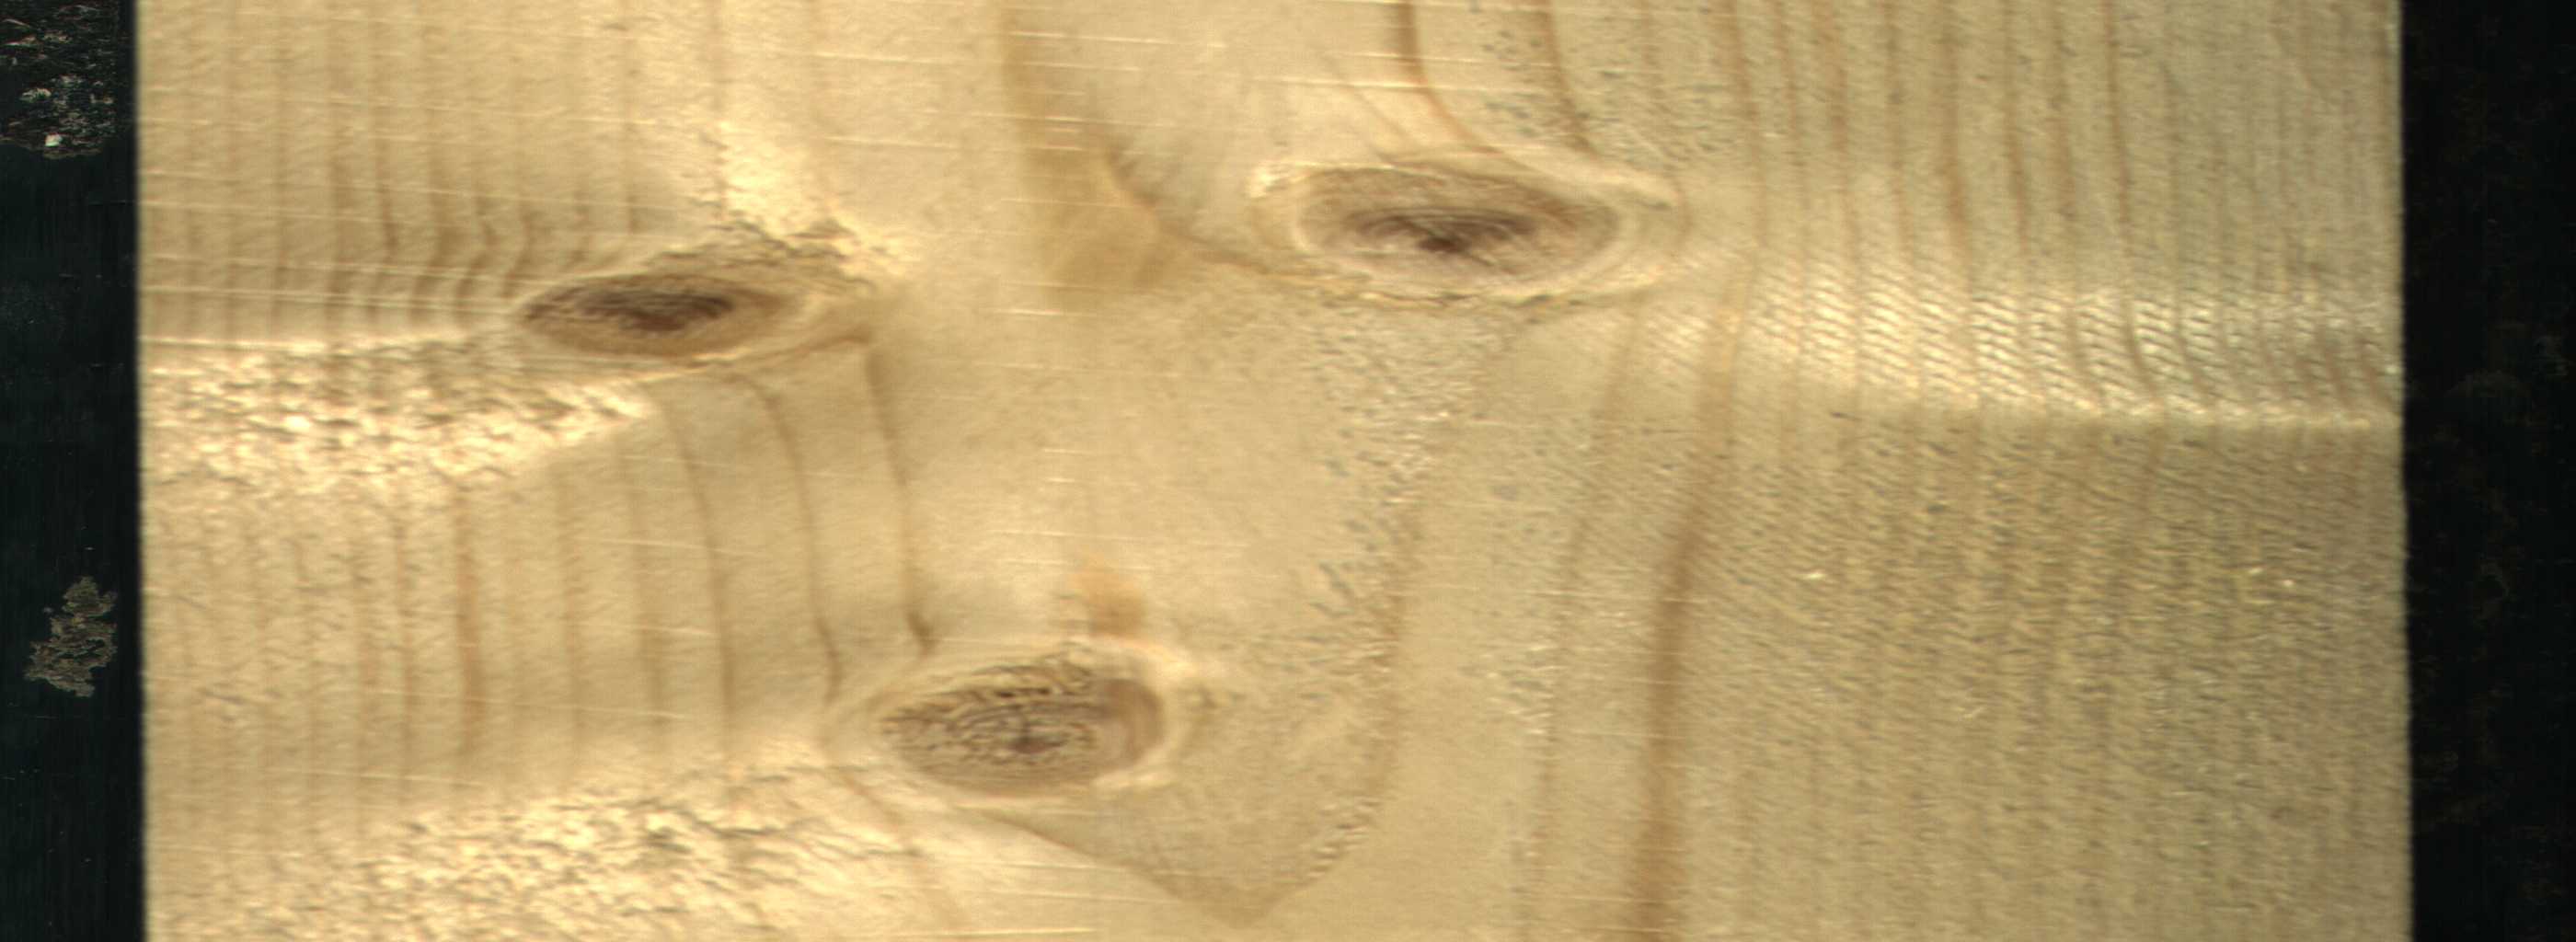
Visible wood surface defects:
Live_Knot
Live_Knot
Live_Knot